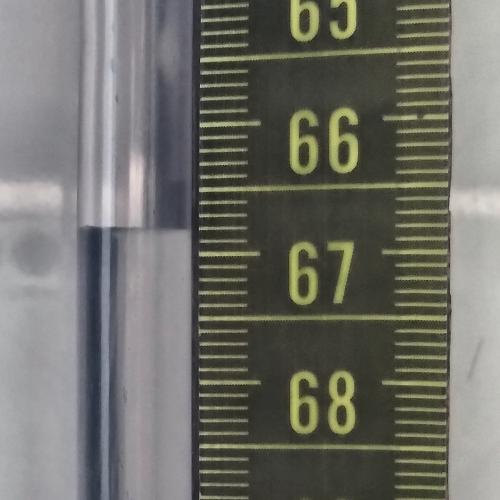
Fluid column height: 66.8 cm